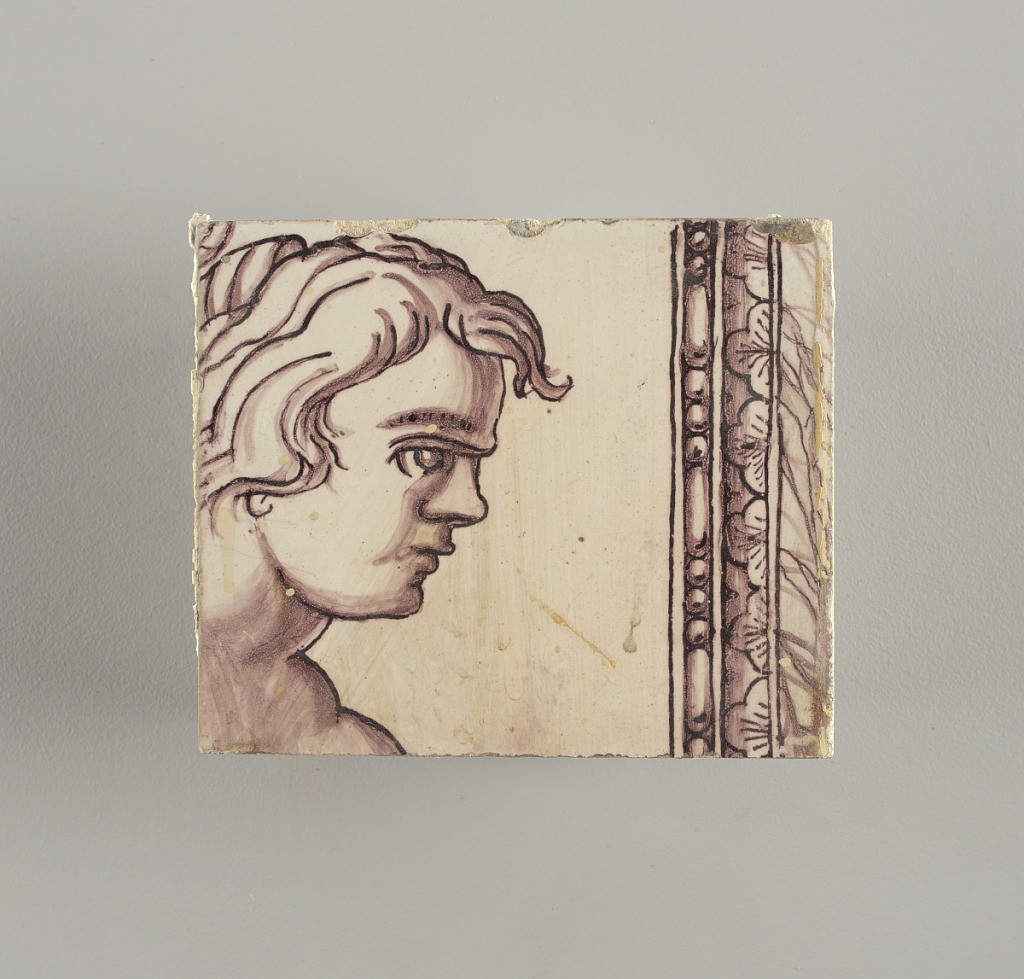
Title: Tile
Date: ca. 1725
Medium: Tin-glazed earthenware, underglaze manganese decoration
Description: Tile from upright rectangular panel of tiles; dark purple (manganese) on white ground showing arched framework; oval cartouche bearing double monogram (probably Lubert Adolf Torck), supported by pair of nude amors; pair of small amors holding crown above, borne by pair of female terms; surrounded by leafscrolls and foliations, with pair of flower-filled urns; top center, lunetted amor's head pendented with rosetted lattice cartouche.

To be used in Rozendaal Castel. Intended to be viewed inset into a wall- indicated by the inclusion of a trompe-l'oeil marbleized edge that surrounds three sides of the panel.